Interaction volume radius: 5 \u00c5
Interaction volume height: 10 \u00c5
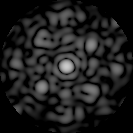
Disorder parameter: 0.5382